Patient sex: M
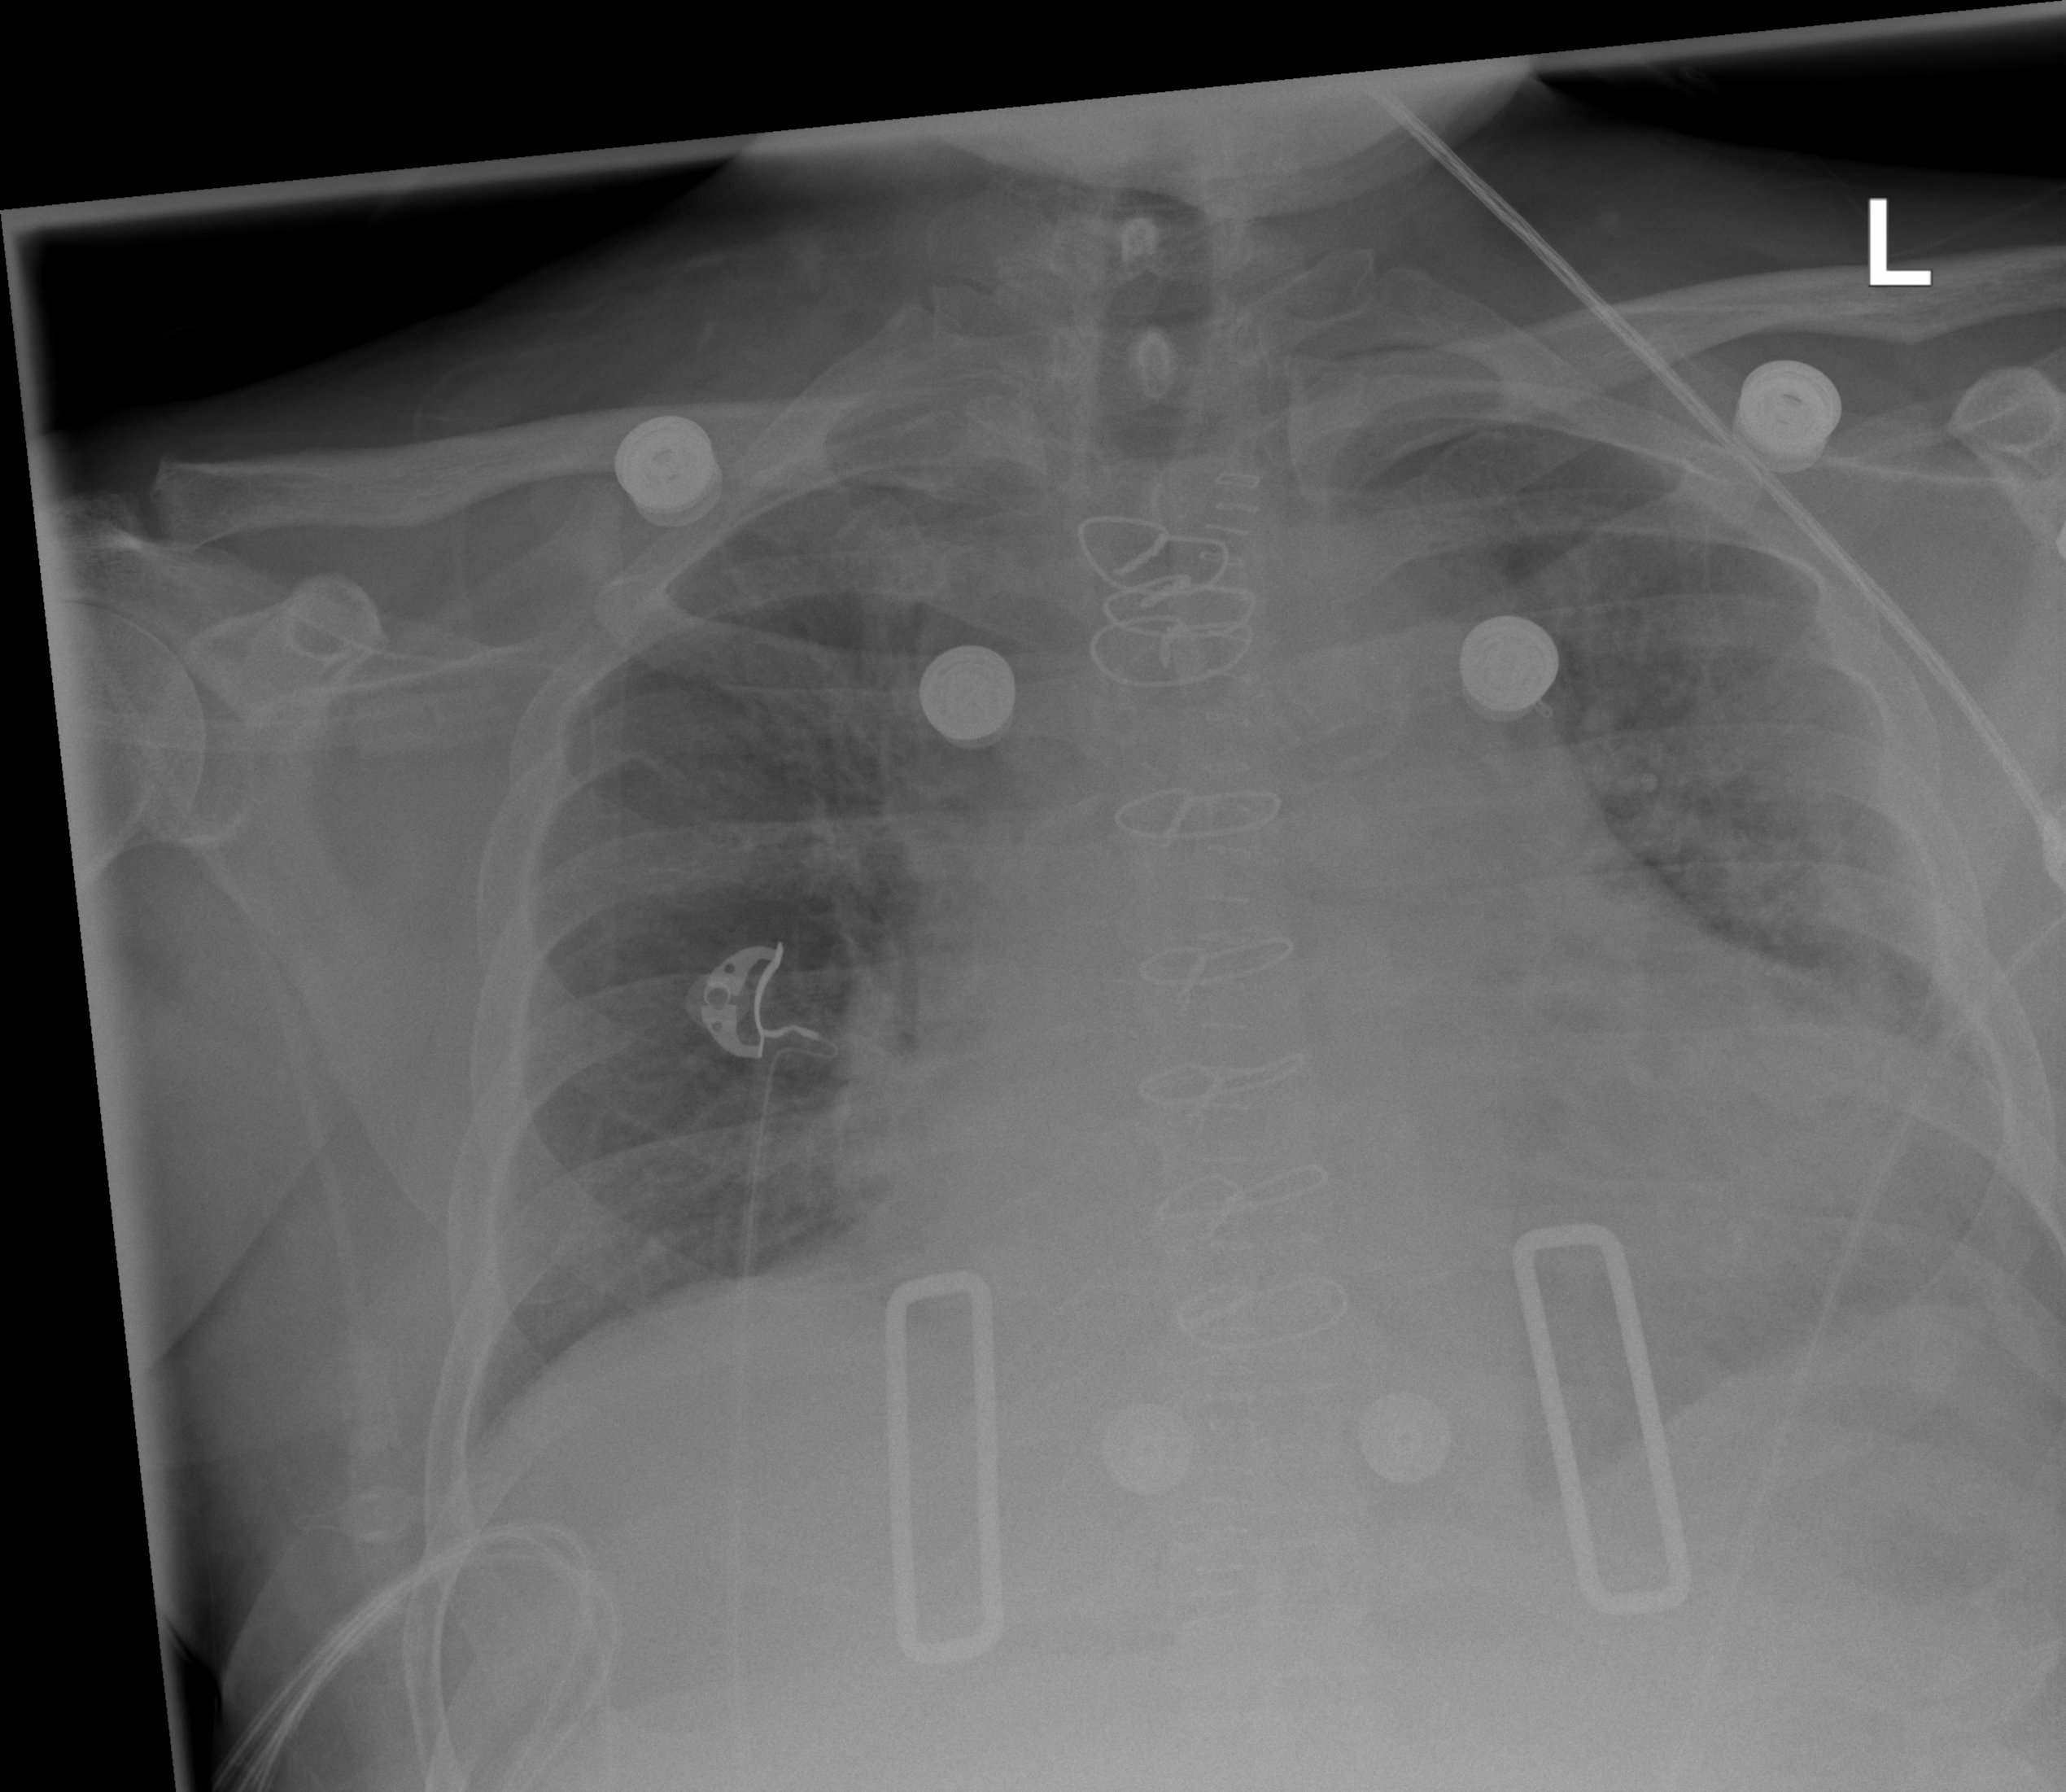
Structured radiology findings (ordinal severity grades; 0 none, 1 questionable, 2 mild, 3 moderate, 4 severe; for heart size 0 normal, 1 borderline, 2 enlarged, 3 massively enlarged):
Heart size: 3
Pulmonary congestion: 2
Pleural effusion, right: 0
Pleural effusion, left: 2
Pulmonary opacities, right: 0
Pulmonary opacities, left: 0
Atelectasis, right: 2
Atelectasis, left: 2